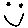
Label: smiley face